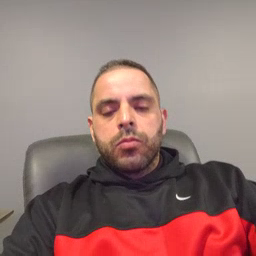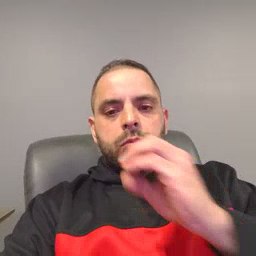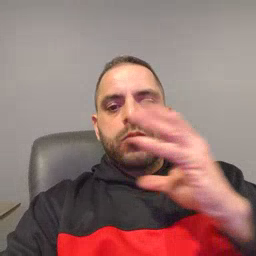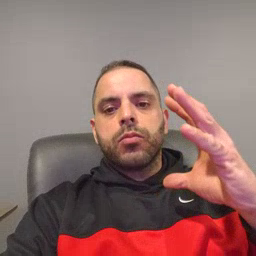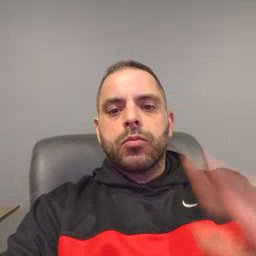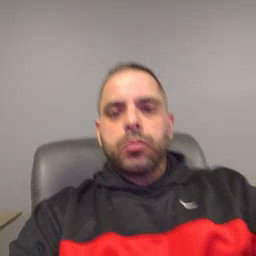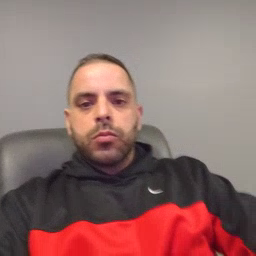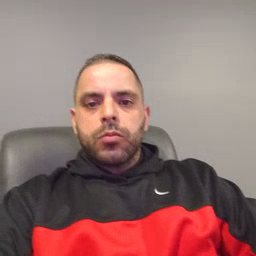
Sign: balloon